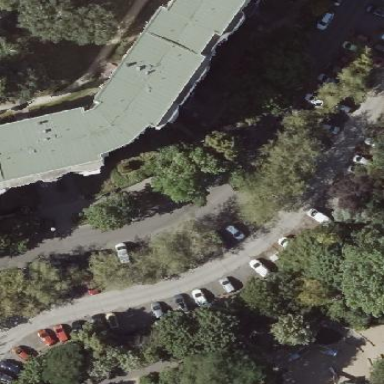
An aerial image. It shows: Parking area with concrete surface.